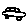
Label: car